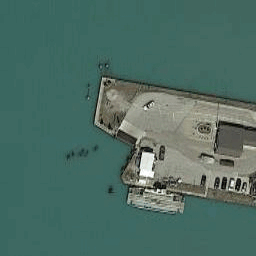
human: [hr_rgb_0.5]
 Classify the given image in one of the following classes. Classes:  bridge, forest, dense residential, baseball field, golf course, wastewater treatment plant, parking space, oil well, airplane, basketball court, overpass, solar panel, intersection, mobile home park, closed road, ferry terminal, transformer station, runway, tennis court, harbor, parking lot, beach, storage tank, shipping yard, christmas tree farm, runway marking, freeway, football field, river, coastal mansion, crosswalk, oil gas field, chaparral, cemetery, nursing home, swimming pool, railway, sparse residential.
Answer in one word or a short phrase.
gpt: ferry terminal